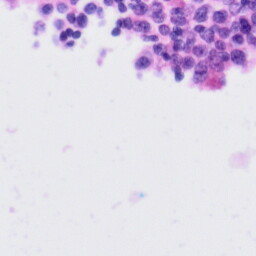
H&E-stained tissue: Tonsil